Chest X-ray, PA view. Patient: 61 years old, sex F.
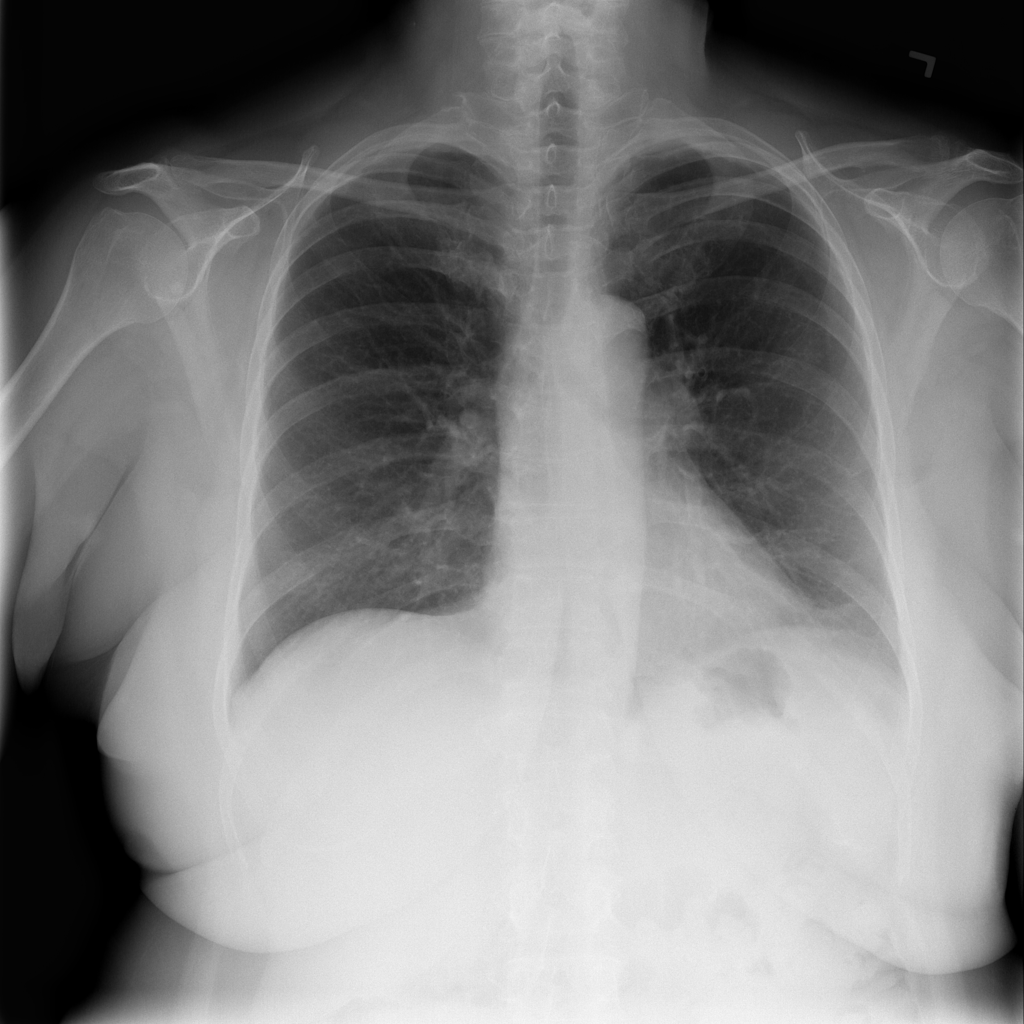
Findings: No Finding